Question: Hi I am developing an iPad application. I used to custom tab bar. Also tabbar buttons on left side of screen. I want to see full screen. So I tried this code for hide tabbar, but did not hide. I see gray space in screen bottom. Gary space height is IOS 7 about 49 px but IOS 6 about 20 px. What can I do.
'''
- (void)hideTabBar
{
for(UIView *view in self.view.subviews)
{
if([view isKindOfClass:[UITabBar class]])
{
view.hidden = YES;
break;
}
}
}
'''

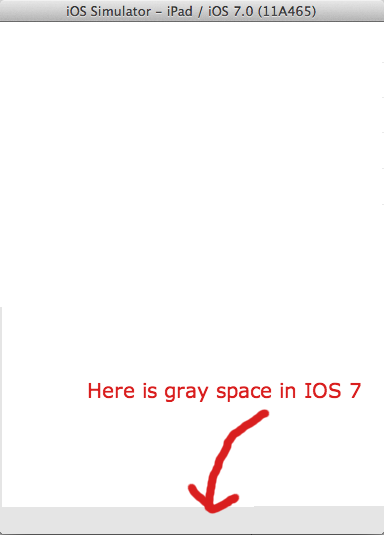
Answer: You can do something like this,
'''
for(UIView *view in self.tabBarController.view.subviews)
{
if([view isKindOfClass:[UITabBar class]])
{
[view setFrame:CGRectMake(view.frame.origin.x, 1024, view.frame.size.width, view.frame.size.height)];
}
else
{
[view setFrame:CGRectMake(view.frame.origin.x, view.frame.origin.y, view.frame.size.width, 1024)];
}
}
'''
Note: this is tested in ios 6 and earlier versions, so if you want to run in ios 7 and more set frame and some flag for frame.